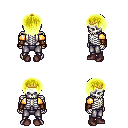
a pixel art fantasy rpg character, male body template, skeleton, gold arm armor, metal pants, gold plain hairstyle, gold tiara, cloth bracers, maroon shoes, four views (front, back, left, right), 2x2 character sprite sheet, small pixel art, hard edges, no anti-aliasing